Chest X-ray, PA view. Patient: 60 years old, sex F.
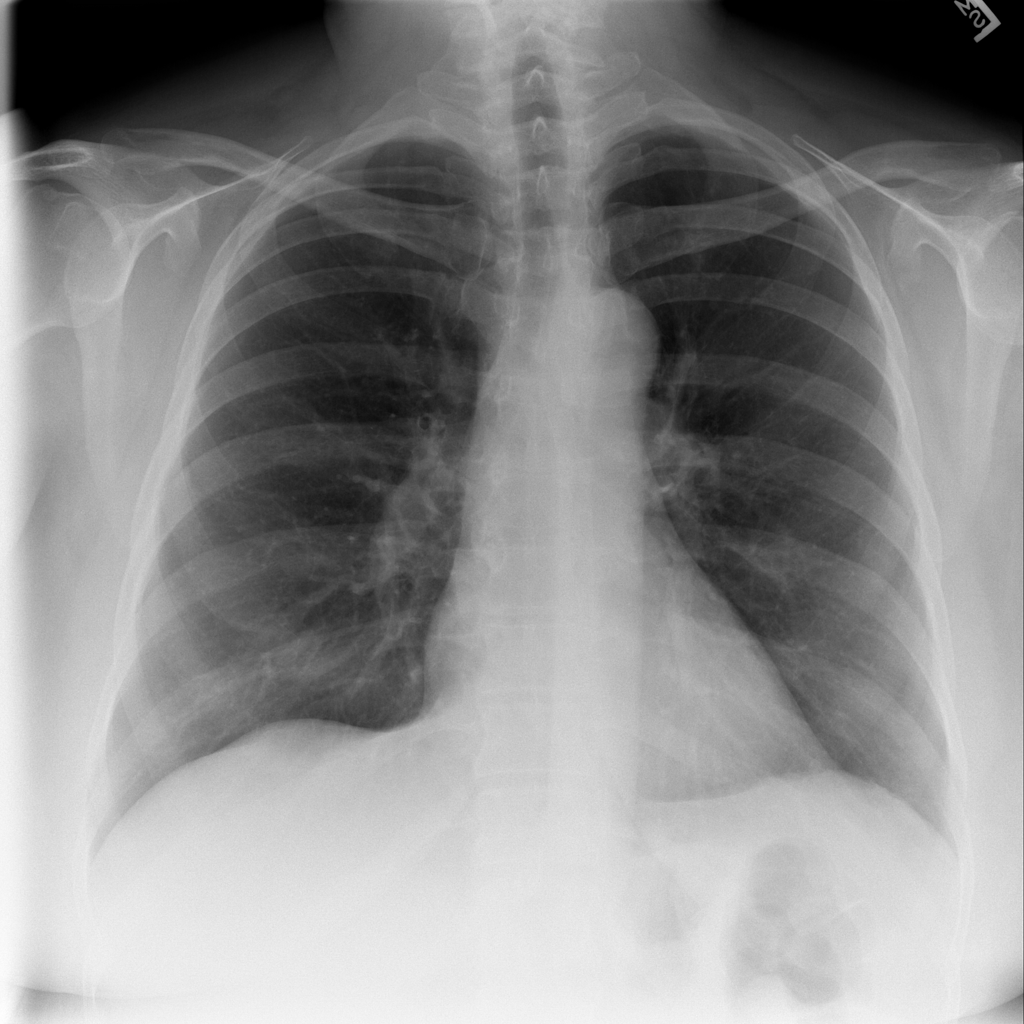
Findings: No Finding